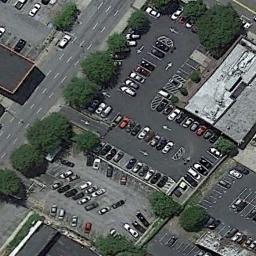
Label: parking_lot